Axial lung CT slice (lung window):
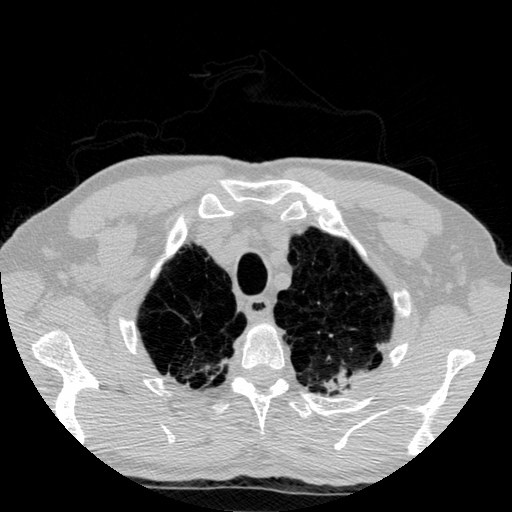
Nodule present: no